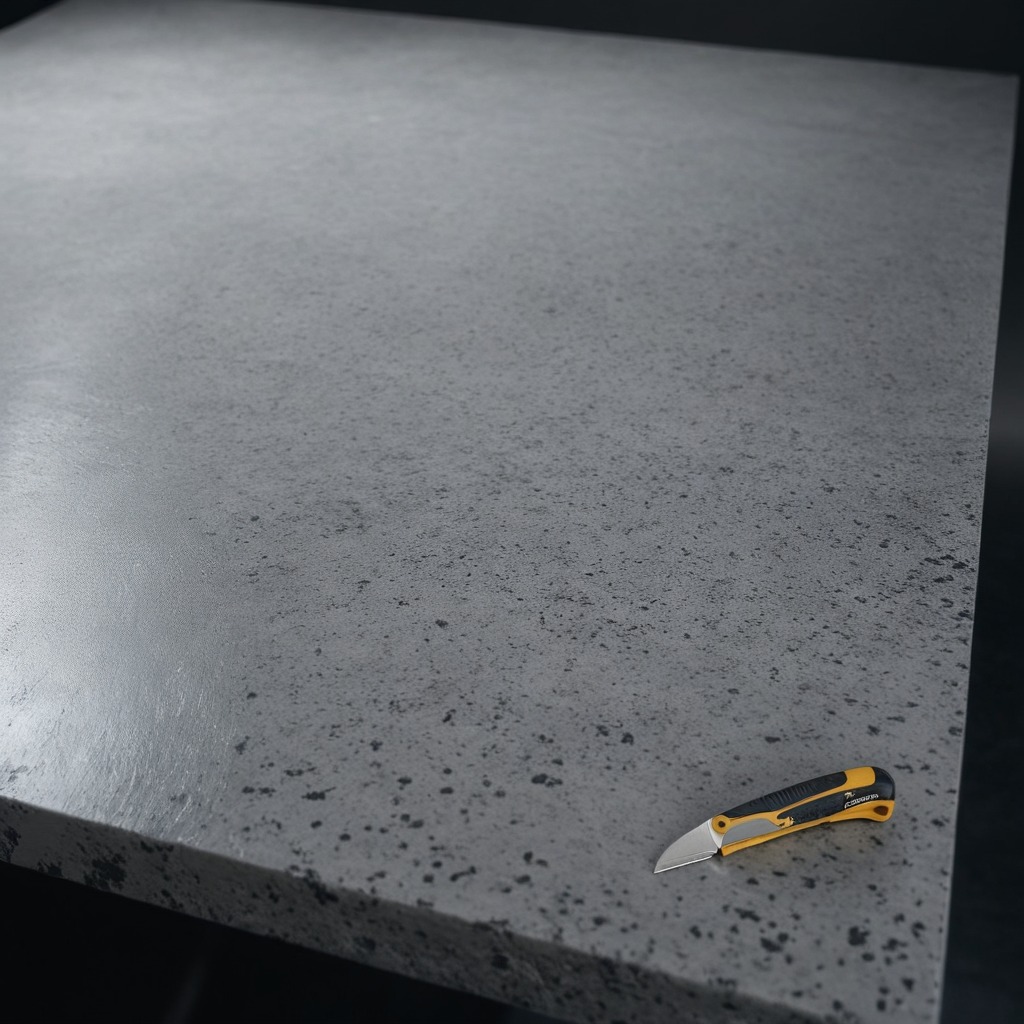
A utility knife lies on the clean granite table inside a workshop at night.